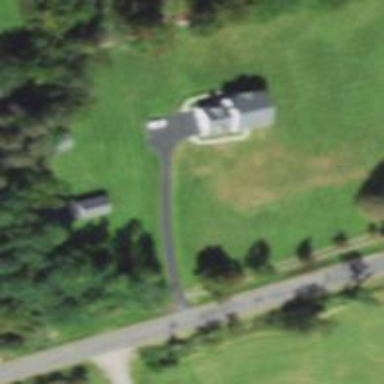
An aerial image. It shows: Driveway leading to service road.